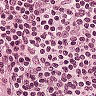
Metastatic tissue present: no